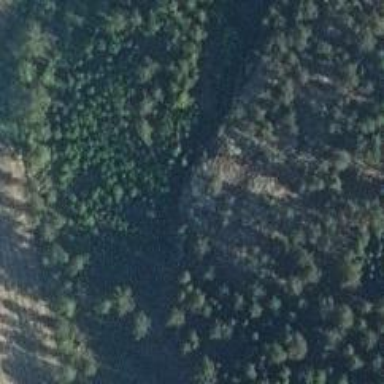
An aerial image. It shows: Cliff in nature.